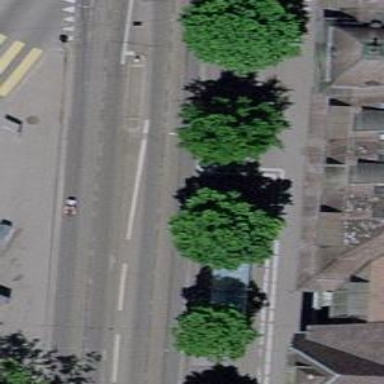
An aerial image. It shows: Tram stop for public transport.